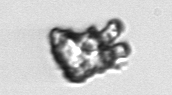
Label: Delphineis